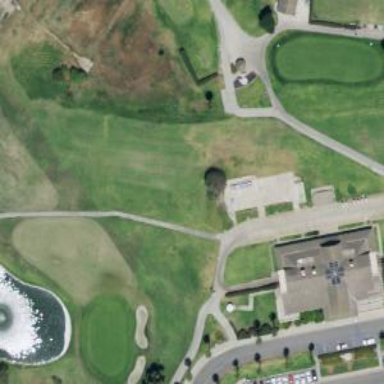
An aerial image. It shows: Path for golf carts.